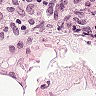
Metastatic tissue present: no